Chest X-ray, PA view. Patient: 58 years old, sex M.
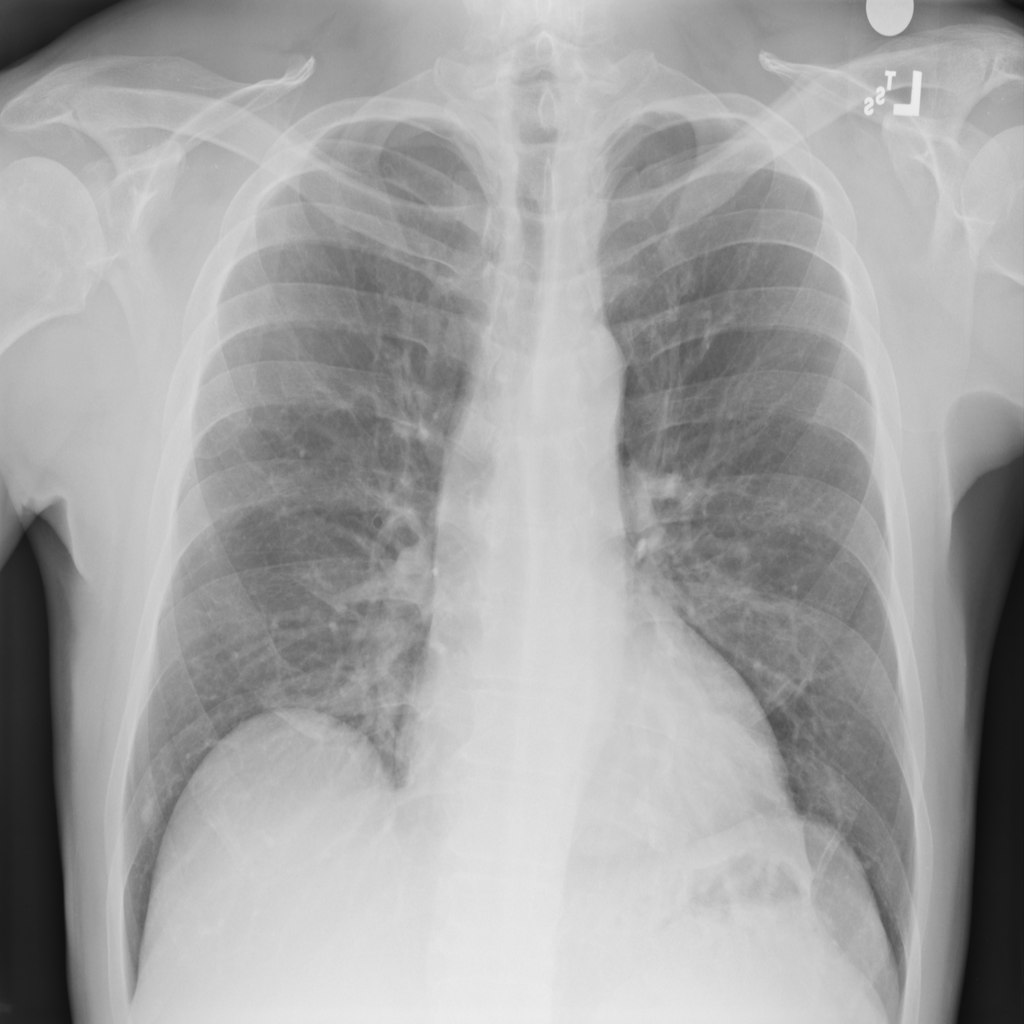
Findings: No Finding